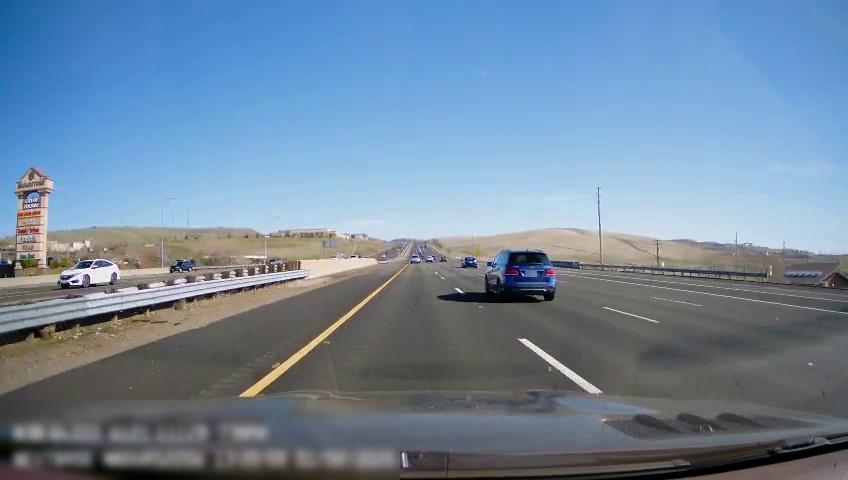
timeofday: Day
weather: Sunny
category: Drivable Space
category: Drivable Space
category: Vehicles | Car
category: Vehicles | SUV
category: Vehicles | SUV
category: Vehicles | Car
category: Vehicles | SUV
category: Lanes | Current Lane
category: Lanes | Current Lane
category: Lanes | Alternate Lane
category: Lanes | Alternate Lane
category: Lanes | Alternate Lane
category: Lanes | Alternate Lane
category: Lanes | Alternate Lane
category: Lanes | Opposite Lane
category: Lanes | Opposite Lane